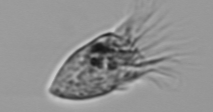
Label: Strombidium_morphotype1